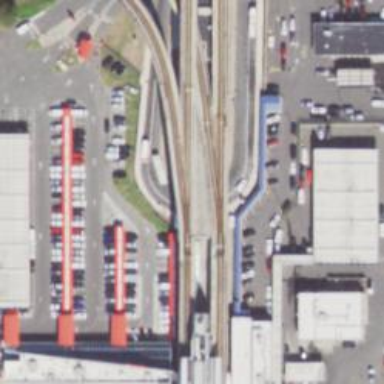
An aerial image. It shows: Bridge carrying electrified light rail track.